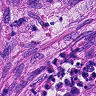
Metastatic tissue present: yes